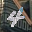
Label: 4